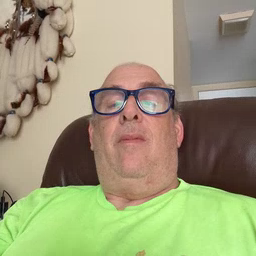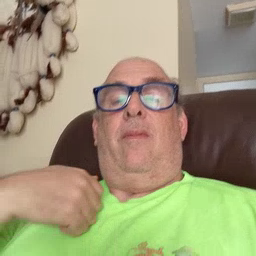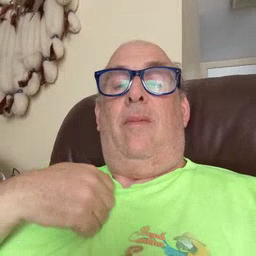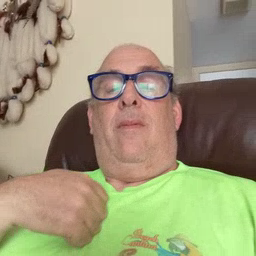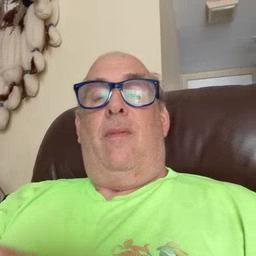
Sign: bath